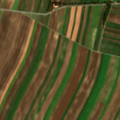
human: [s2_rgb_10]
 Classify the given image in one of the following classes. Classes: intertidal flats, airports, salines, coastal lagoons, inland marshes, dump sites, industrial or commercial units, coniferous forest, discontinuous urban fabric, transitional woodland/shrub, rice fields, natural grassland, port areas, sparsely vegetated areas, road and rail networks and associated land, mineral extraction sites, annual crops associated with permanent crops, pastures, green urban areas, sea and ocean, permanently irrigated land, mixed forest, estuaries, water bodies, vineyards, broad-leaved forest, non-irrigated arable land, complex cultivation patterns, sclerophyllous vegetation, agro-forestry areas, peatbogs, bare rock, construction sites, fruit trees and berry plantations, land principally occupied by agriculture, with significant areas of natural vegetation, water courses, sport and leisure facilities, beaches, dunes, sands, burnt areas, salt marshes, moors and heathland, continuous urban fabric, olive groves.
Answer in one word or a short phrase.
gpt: non-irrigated arable land